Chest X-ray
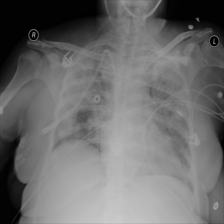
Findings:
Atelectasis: negative
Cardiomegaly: negative
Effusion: negative
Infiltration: positive
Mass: negative
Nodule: negative
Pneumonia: negative
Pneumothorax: negative
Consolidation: negative
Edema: negative
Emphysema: negative
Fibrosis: negative
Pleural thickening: negative
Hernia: negative